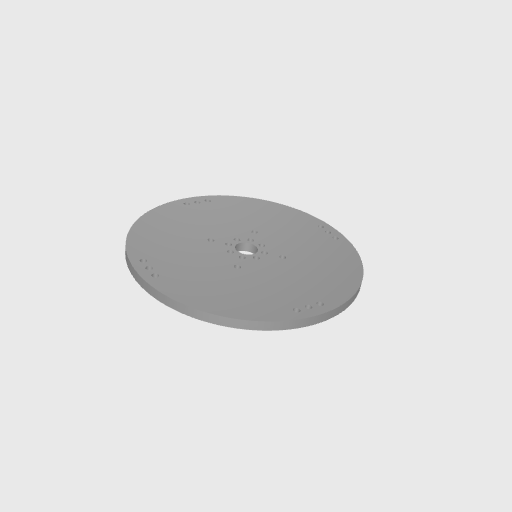
Part: HubMountDisc144OD